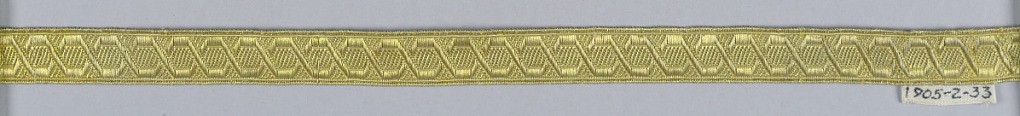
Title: Trimming
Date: mid-18th century
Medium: silk, metallic thread Technique: woven
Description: Angular guilloche design in yellow and metallic thread.